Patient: sex M, age 61
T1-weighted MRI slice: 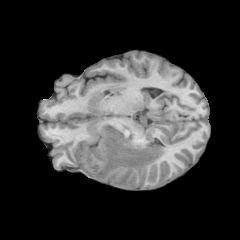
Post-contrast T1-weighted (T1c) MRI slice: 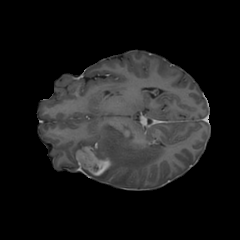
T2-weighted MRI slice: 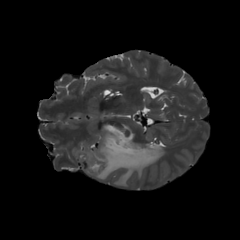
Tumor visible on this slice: yes
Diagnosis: Glioblastoma, IDH-wildtype
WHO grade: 4